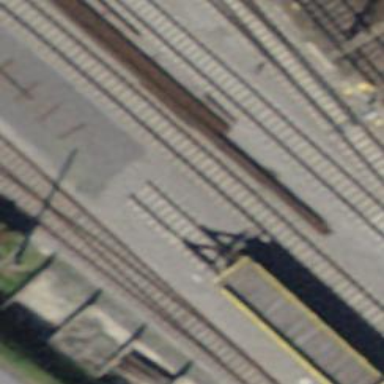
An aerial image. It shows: Railway buffer stop.